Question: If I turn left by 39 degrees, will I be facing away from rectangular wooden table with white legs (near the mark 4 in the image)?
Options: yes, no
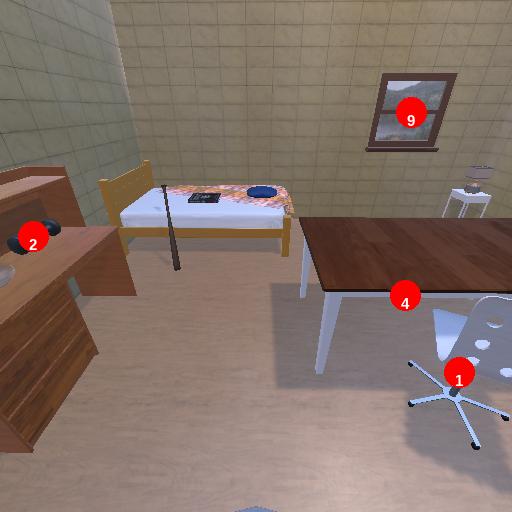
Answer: yes